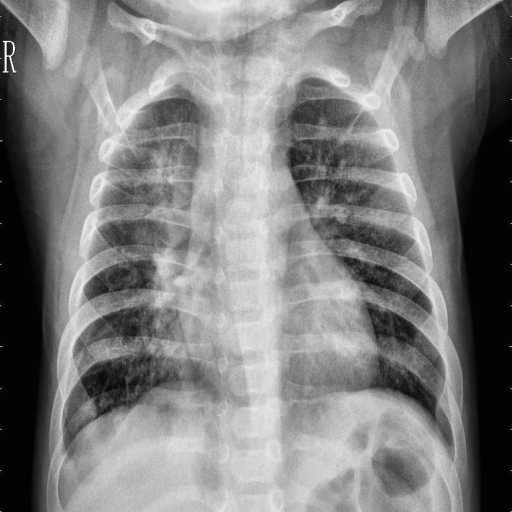
Finding: PNEUMONIA